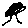
Label: tree